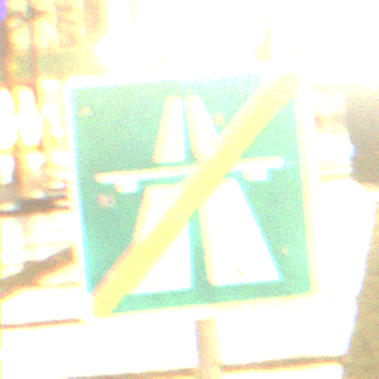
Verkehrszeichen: EndeAutbahn
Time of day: Night
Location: Outdoor (Urban)
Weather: Overcast
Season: NotSpecified
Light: Artificial